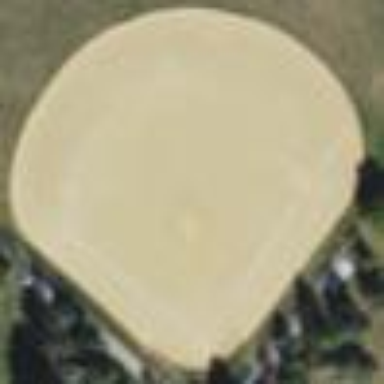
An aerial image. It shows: Baseball pitch for leisure and sports activities.